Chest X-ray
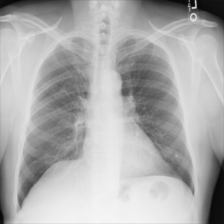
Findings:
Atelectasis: negative
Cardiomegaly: negative
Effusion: negative
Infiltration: negative
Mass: negative
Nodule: negative
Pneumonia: negative
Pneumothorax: negative
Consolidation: negative
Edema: negative
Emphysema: negative
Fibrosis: negative
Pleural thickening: negative
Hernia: negative